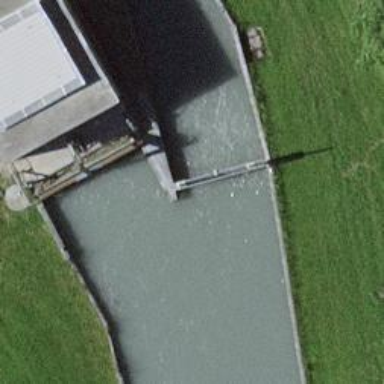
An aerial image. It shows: Weir in waterway.